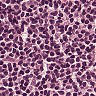
Metastatic tissue present: no